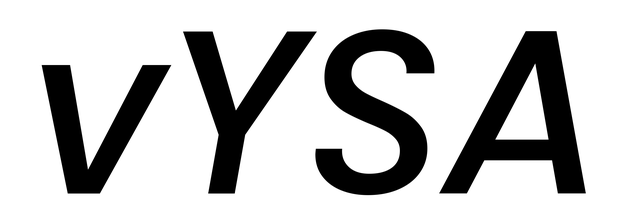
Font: Poppins-MediumItalic